Question: I'm not able to hide rounded circle for the line chart in Kendo ui. I do want to show tooltip value but want to hide circle.
below example is from demo site: <URL>

Even, I don't know what do they call it so that I can find in the document here: <URL>
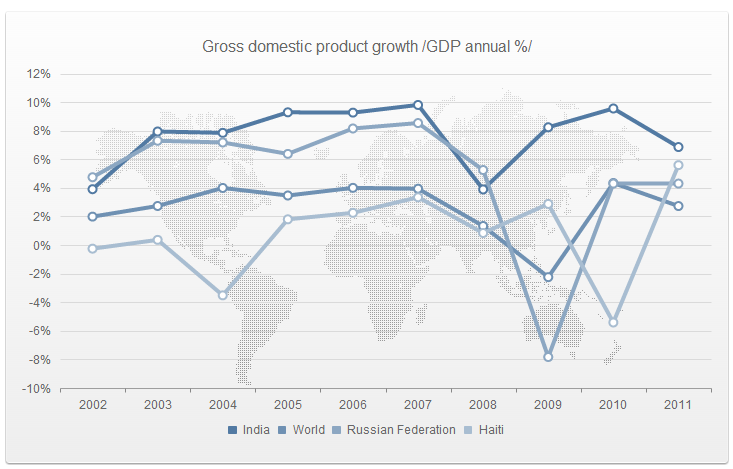
Answer: Please try with the below code snippet. Let me know if any concern.
'''
<style>
#chart circle {
display: none !important;
}
</style>
<script>
function createChart() {
$("#chart").kendoChart({
title: {
text: "Gross domestic product growth /GDP annual %/"
},
legend: {
position: "bottom"
},
chartArea: {
background: ""
},
seriesDefaults: {
type: "line"
},
series: [{
name: "India",
data: [3.907, 7.943, 7.848, 9.284, 9.263, 9.801, 3.890, 8.238, 9.552, 6.855]
}, {
name: "World",
data: [1.988, 2.733, 3.994, 3.464, 4.001, 3.939, 1.333, -2.245, 4.339, 2.727]
}, {
name: "Russian Federation",
data: [4.743, 7.295, 7.175, 6.376, 8.153, 8.535, 5.247, -7.832, 4.3, 4.3]
}, {
name: "Haiti",
data: [-0.253, 0.362, -3.519, 1.799, 2.252, 3.343, 0.843, 2.877, -5.416, 5.590]
}],
valueAxis: {
labels: {
format: "{0}%"
},
line: {
visible: false
},
axisCrossingValue: -10
},
categoryAxis: {
categories: [2002, 2003, 2004, 2005, 2006, 2007, 2008, 2009, 2010, 2011],
majorGridLines: {
visible: false
}
},
tooltip: {
visible: false
}
});
}
$(document).ready(createChart);
</script>
'''